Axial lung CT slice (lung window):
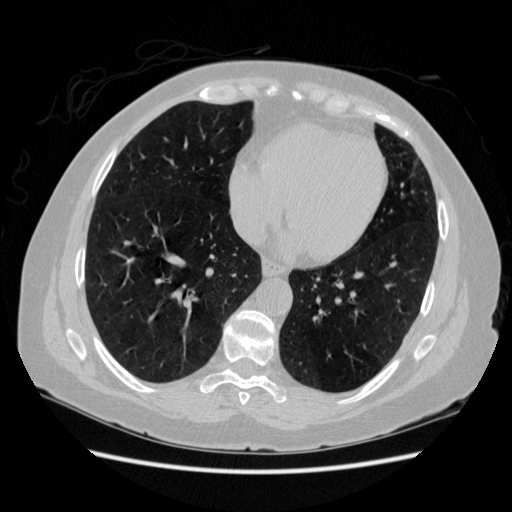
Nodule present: no